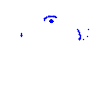
Particle: proton